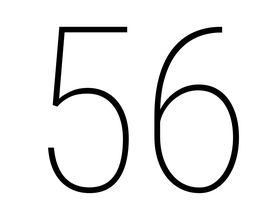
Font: Roboto_Condensed_Thin